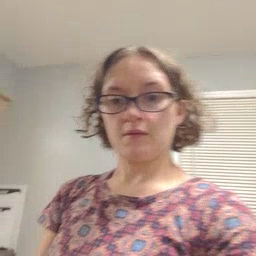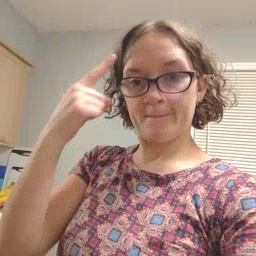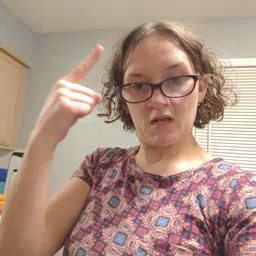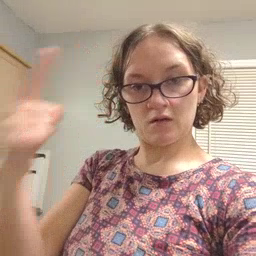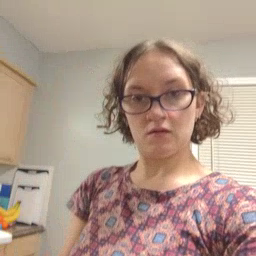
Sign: penny